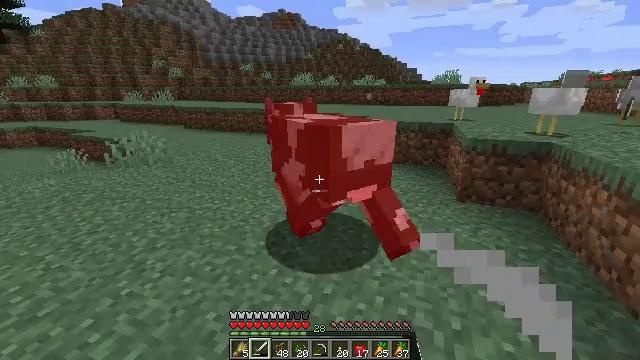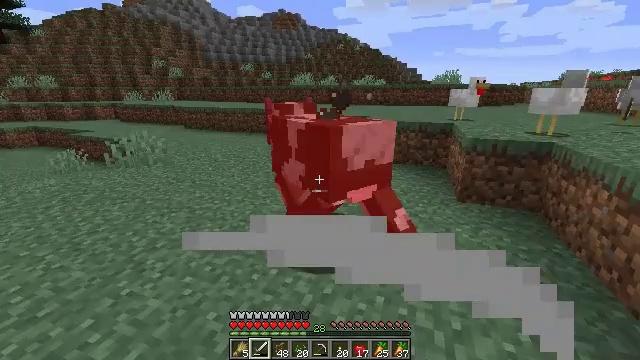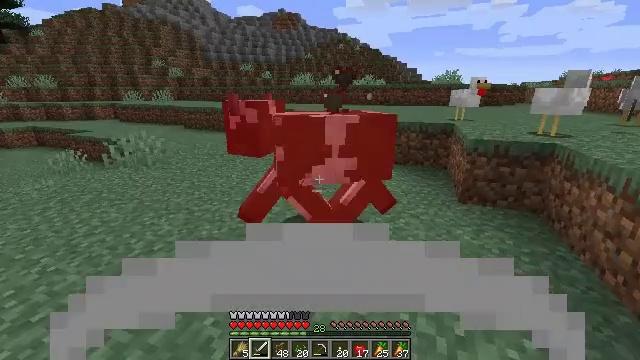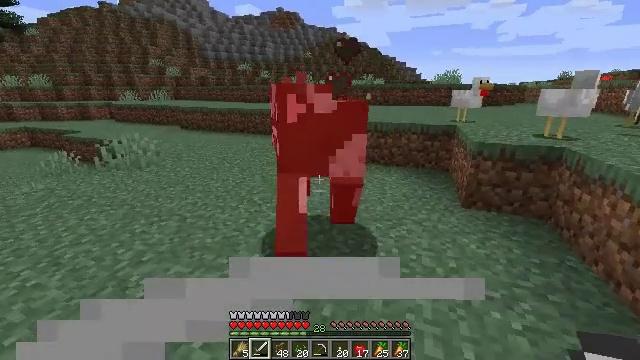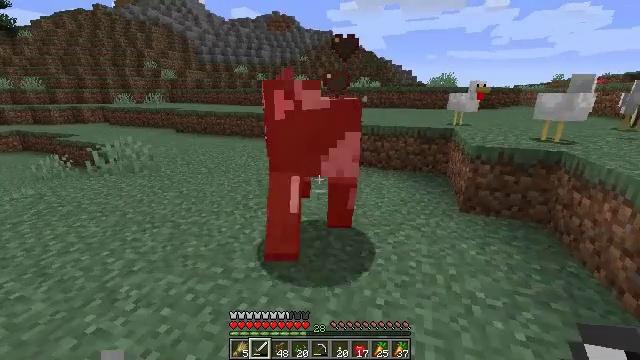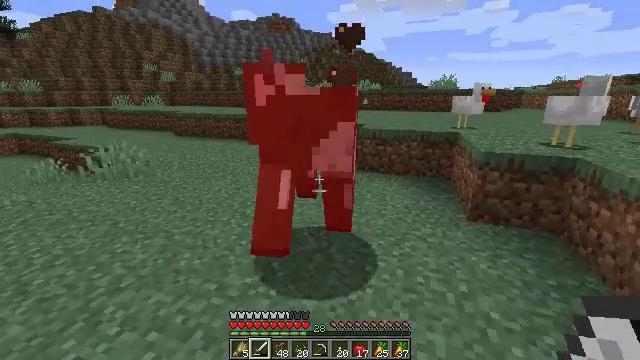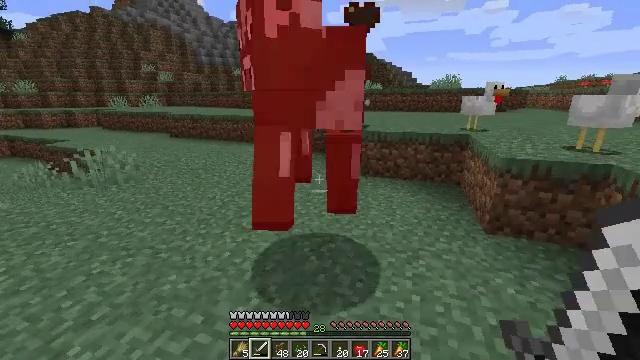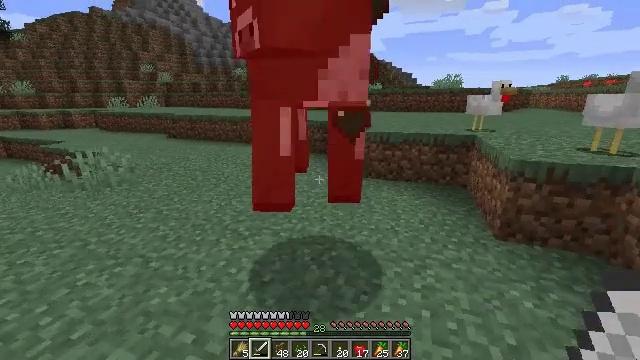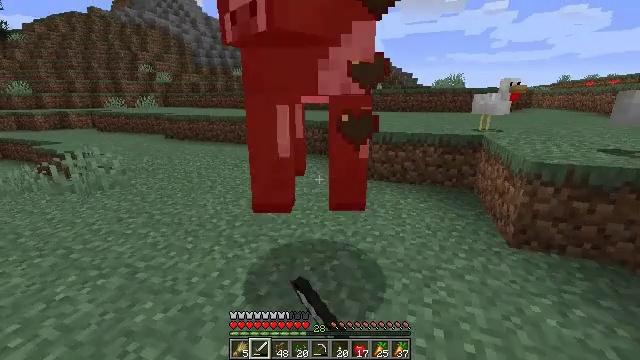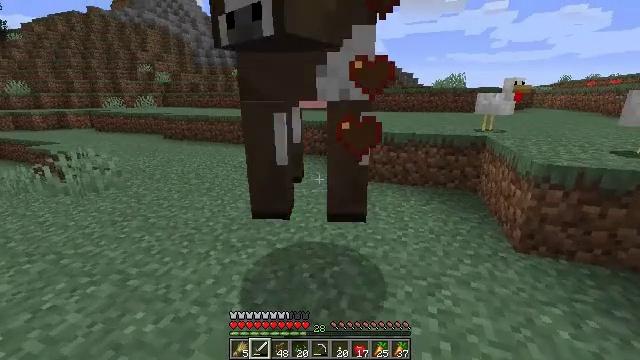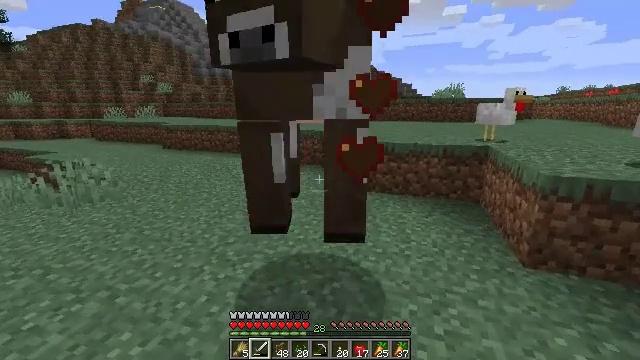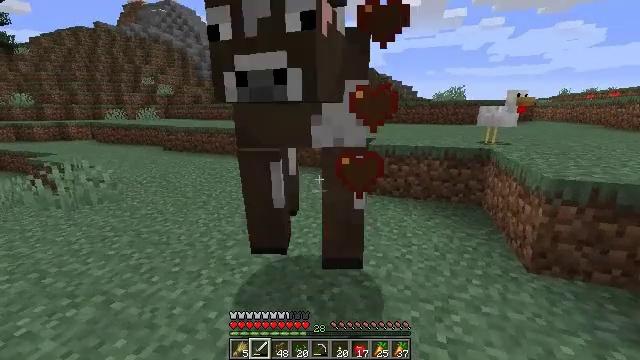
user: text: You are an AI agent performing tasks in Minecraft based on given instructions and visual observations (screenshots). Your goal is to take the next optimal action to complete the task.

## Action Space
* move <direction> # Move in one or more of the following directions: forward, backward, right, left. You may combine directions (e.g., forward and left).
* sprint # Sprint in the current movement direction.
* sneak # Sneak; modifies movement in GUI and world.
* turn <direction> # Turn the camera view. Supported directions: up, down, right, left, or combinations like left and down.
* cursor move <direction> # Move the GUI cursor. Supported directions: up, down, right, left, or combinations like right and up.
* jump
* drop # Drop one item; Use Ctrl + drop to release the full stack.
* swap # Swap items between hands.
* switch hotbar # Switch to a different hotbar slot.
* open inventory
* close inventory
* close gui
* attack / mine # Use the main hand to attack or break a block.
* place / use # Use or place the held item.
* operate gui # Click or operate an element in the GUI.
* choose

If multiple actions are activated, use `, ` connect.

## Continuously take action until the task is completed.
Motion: motion action
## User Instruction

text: Hunt animals.
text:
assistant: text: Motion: no_op
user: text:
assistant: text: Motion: move forward
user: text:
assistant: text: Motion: move forward
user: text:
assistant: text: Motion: move forward
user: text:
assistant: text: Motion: move forward
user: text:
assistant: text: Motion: move forward
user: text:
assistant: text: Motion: move forward, attack / mine
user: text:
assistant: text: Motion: move forward, attack / mine
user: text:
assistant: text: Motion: attack / mine
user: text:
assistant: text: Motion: turn up
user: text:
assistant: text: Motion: no_op
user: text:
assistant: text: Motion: no_op